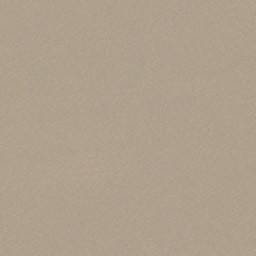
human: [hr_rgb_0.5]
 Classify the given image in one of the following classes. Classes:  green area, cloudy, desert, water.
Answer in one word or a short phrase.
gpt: desert